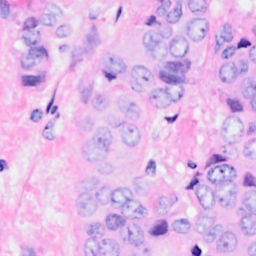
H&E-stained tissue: Breast